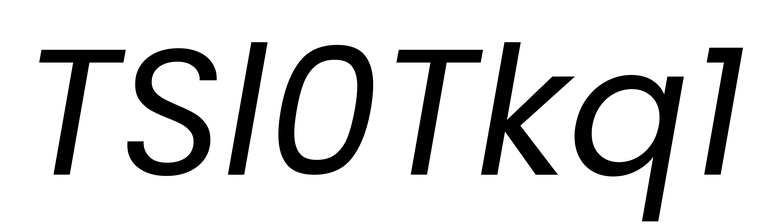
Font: Poppins-Italic